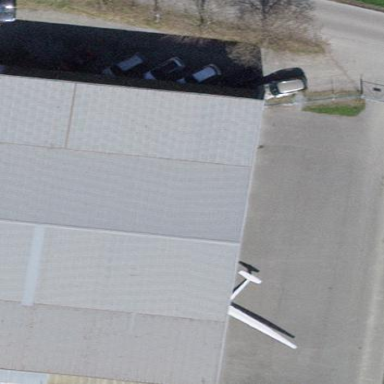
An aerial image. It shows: Hangar building at airport.